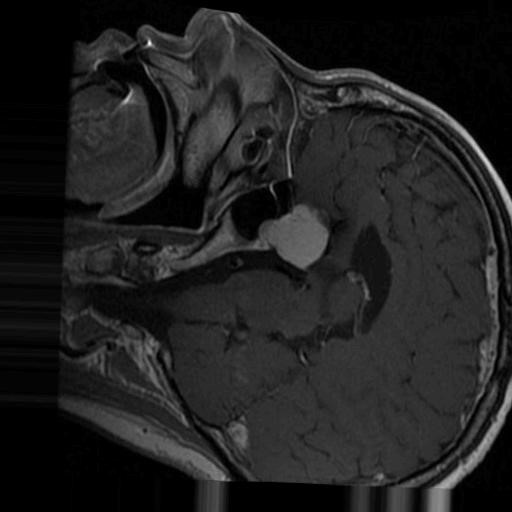
Label: brain_menin